Question: Count the number of objects in the diagram.
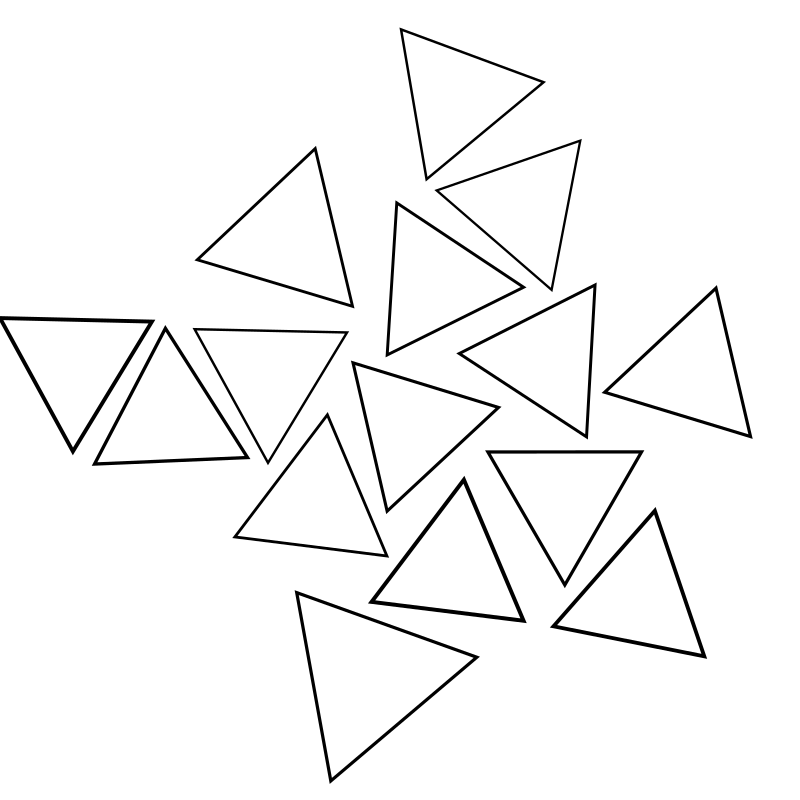
Answer: 15